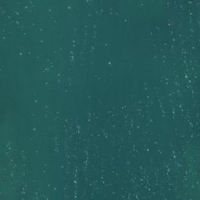
EUNIS habitat code: 14
Species observed at this site:
Fulica atra